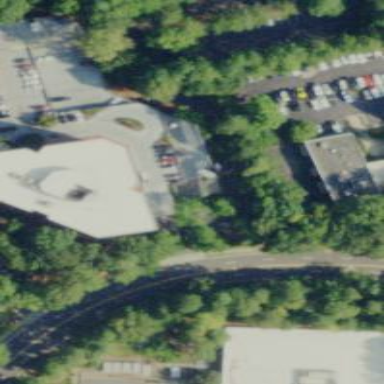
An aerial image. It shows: Multi-storey parking building.